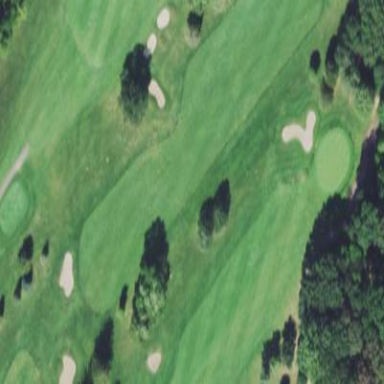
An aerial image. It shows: Grassy area designated as golf fairway.